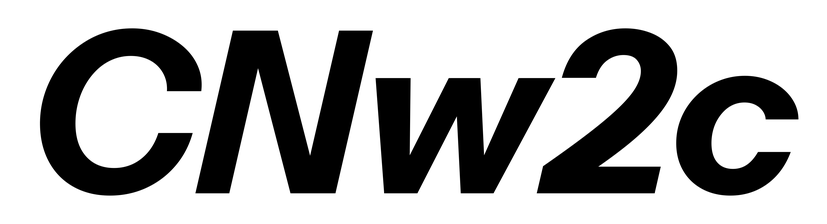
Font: InstrumentSans-Italic_Bold_Italic